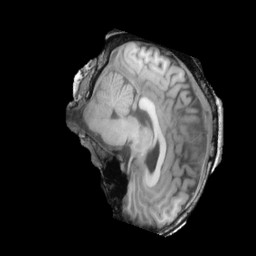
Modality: T1w
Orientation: sagittal
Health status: ill
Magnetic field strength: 3 T